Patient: sex M, age 61
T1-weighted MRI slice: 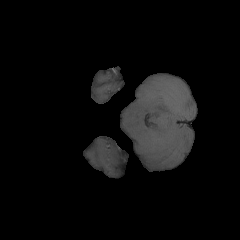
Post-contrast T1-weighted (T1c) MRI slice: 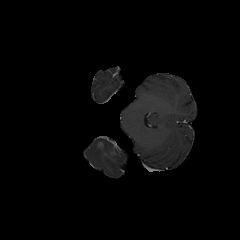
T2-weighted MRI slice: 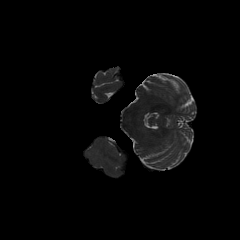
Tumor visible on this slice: yes
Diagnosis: Glioblastoma, IDH-wildtype
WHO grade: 4